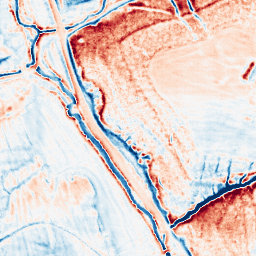
Category: classical
Decomposition family: uniform
Decomposition parameters: size: 10
Upsampling method: sinc_blackman
Upsampling parameters: scale: 4
kernel_size: 8
Upsampling scale: 4